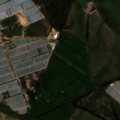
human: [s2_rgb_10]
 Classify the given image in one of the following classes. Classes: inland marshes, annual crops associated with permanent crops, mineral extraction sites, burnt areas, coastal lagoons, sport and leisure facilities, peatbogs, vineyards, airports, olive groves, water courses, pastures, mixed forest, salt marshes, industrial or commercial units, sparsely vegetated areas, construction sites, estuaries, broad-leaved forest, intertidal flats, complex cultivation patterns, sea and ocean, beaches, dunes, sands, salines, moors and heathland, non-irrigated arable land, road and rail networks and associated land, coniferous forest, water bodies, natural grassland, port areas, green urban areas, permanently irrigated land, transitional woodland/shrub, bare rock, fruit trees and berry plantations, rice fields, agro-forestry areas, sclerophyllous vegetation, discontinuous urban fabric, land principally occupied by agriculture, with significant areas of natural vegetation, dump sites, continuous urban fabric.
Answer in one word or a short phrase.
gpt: non-irrigated arable land, permanently irrigated land